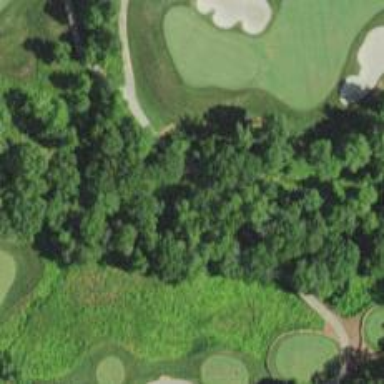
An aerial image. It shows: Path for both roads and golfers.